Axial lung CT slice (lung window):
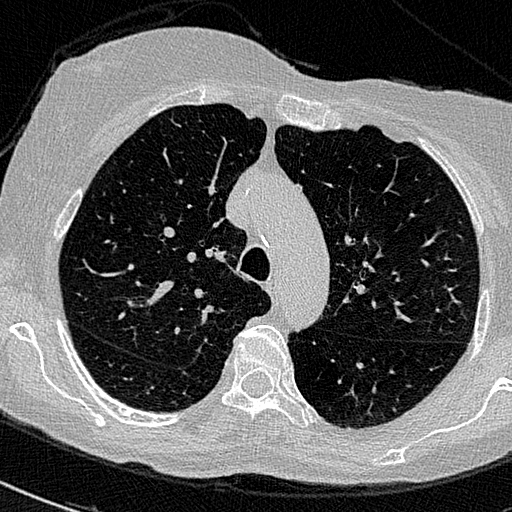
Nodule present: no